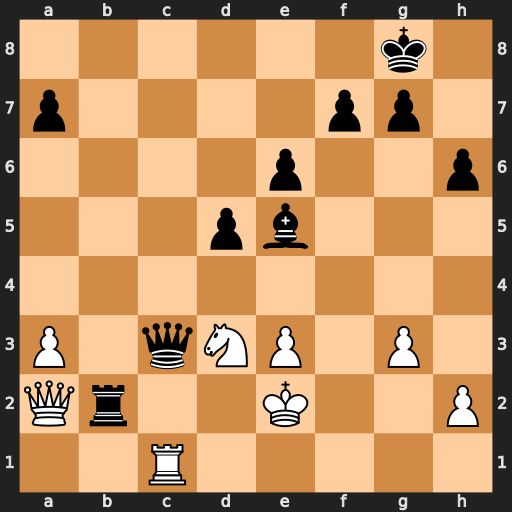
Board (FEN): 6k1/p4pp1/4p2p/3pb3/8/P1qNP1P1/Qr2K2P/2R5
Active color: w
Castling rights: -
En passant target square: -
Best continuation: Qxb2 Qxb2+ Nxb2 Bxb2 Rc8+ Kh7 a4